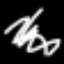
Label: squiggle